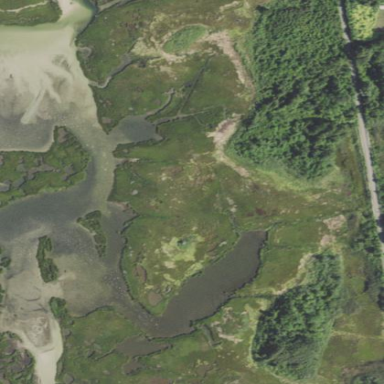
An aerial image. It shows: Tidal water body.